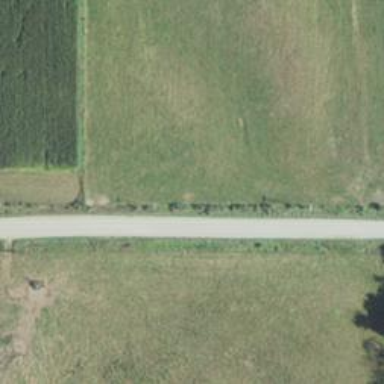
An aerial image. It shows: Unclassified road.